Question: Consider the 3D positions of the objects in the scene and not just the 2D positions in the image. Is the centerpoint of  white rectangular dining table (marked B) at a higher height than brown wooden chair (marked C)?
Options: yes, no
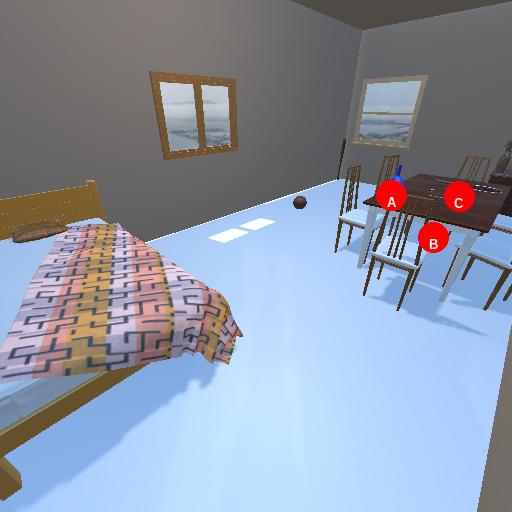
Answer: yes